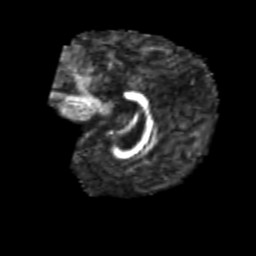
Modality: FA
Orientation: sagittal
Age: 6
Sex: male
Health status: healthy